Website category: jobs
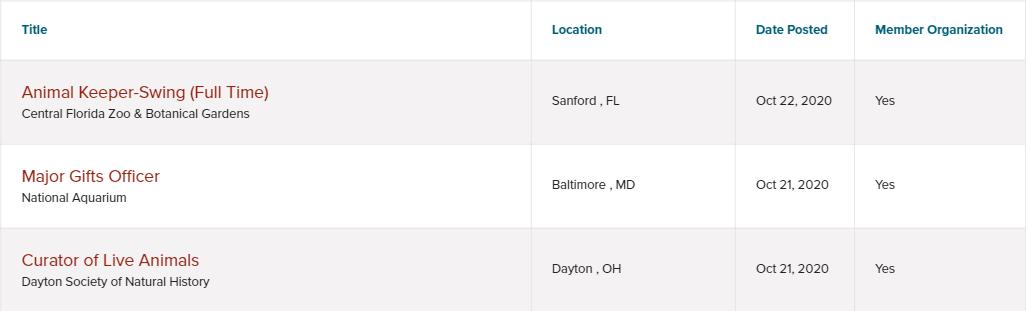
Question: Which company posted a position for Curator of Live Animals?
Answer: Dayton Society of Natural History

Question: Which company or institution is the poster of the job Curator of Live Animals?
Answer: Dayton Society of Natural History

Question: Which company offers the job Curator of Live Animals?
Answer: Dayton Society of Natural History

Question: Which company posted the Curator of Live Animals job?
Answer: Dayton Society of Natural History

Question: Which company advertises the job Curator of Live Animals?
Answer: Dayton Society of Natural History

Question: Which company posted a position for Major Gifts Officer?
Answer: National Aquarium

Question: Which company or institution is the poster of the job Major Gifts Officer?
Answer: National Aquarium

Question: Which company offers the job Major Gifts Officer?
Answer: National Aquarium

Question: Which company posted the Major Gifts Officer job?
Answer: National Aquarium

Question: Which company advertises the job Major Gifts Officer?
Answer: National Aquarium

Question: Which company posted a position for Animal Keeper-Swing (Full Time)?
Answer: Central Florida Zoo & Botanical Gardens

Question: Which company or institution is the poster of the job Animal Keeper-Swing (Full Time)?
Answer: Central Florida Zoo & Botanical Gardens

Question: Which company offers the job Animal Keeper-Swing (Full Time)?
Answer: Central Florida Zoo & Botanical Gardens

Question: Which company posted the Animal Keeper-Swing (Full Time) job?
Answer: Central Florida Zoo & Botanical Gardens

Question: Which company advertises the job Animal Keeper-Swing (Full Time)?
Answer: Central Florida Zoo & Botanical Gardens

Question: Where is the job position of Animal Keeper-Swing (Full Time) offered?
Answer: Sanford , FL

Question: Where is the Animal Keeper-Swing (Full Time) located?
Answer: Sanford , FL

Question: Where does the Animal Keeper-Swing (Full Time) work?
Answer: Sanford , FL

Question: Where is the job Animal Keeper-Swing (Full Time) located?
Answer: Sanford , FL

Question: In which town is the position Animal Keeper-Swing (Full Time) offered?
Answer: Sanford , FL

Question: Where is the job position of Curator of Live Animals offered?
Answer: Dayton , OH

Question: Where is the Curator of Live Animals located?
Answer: Dayton , OH

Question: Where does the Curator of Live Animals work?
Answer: Dayton , OH

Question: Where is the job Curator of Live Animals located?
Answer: Dayton , OH

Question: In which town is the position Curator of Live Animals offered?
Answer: Dayton , OH

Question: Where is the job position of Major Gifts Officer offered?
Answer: Baltimore , MD

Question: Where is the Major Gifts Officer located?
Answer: Baltimore , MD

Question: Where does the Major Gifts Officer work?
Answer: Baltimore , MD

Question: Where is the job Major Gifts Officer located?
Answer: Baltimore , MD

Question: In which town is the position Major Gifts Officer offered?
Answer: Baltimore , MD

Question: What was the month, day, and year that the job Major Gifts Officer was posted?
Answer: Oct 21, 2020

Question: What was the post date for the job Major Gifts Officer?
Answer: Oct 21, 2020

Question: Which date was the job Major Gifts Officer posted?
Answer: Oct 21, 2020

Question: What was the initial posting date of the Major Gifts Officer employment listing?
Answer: Oct 21, 2020

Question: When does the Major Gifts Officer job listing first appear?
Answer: Oct 21, 2020

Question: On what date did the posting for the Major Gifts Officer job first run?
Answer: Oct 21, 2020

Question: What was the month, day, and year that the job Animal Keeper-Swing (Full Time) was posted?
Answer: Oct 22, 2020

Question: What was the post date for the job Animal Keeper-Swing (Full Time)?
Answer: Oct 22, 2020

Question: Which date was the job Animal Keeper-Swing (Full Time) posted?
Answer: Oct 22, 2020

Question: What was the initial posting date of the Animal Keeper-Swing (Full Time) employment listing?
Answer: Oct 22, 2020

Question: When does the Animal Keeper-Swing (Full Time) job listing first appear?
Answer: Oct 22, 2020

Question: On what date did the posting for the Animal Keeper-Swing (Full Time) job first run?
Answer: Oct 22, 2020

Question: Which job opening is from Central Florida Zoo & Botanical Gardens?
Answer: Animal Keeper-Swing (Full Time)

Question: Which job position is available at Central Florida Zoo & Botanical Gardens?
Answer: Animal Keeper-Swing (Full Time)

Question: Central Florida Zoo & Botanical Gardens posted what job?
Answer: Animal Keeper-Swing (Full Time)

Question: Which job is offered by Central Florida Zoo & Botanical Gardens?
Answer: Animal Keeper-Swing (Full Time)

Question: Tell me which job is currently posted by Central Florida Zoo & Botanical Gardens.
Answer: Animal Keeper-Swing (Full Time)

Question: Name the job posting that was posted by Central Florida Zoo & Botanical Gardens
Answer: Animal Keeper-Swing (Full Time)

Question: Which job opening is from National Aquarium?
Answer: Major Gifts Officer

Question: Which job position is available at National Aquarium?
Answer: Major Gifts Officer

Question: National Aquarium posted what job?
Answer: Major Gifts Officer

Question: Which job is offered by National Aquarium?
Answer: Major Gifts Officer

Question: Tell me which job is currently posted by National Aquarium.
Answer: Major Gifts Officer

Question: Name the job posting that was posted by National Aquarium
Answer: Major Gifts Officer

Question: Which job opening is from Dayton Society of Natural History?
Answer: Curator of Live Animals

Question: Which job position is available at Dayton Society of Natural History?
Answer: Curator of Live Animals

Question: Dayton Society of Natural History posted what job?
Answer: Curator of Live Animals

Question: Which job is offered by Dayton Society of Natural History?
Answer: Curator of Live Animals

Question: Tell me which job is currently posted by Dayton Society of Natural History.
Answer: Curator of Live Animals

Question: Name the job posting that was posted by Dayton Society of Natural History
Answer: Curator of Live Animals

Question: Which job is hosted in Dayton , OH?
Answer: Curator of Live Animals

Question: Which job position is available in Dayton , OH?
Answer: Curator of Live Animals

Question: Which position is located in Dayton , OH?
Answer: Curator of Live Animals

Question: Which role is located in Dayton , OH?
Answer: Curator of Live Animals